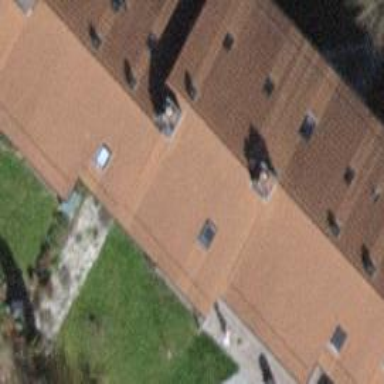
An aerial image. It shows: Apartment building with tile roof.